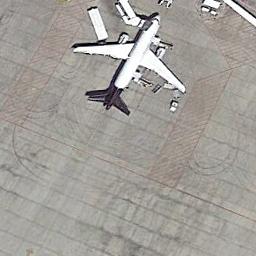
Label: airplane